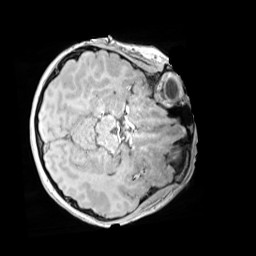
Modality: MP2RAGE
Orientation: axial
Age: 9
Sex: female
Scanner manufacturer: siemens
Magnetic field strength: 3 T
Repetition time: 4 s
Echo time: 0.00303 s